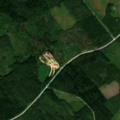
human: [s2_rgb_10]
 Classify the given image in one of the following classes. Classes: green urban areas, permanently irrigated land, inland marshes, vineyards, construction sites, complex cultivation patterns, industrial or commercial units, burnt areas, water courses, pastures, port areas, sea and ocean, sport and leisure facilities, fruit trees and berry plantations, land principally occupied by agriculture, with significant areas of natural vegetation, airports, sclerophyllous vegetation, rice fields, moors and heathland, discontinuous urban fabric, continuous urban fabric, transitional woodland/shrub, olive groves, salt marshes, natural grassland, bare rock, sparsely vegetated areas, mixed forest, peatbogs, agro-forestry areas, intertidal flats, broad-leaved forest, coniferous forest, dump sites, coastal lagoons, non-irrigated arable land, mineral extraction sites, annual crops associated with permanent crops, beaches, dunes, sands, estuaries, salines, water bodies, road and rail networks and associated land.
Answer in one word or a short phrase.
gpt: coniferous forest, mixed forest, transitional woodland/shrub